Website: bh-photo
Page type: account-dashboard
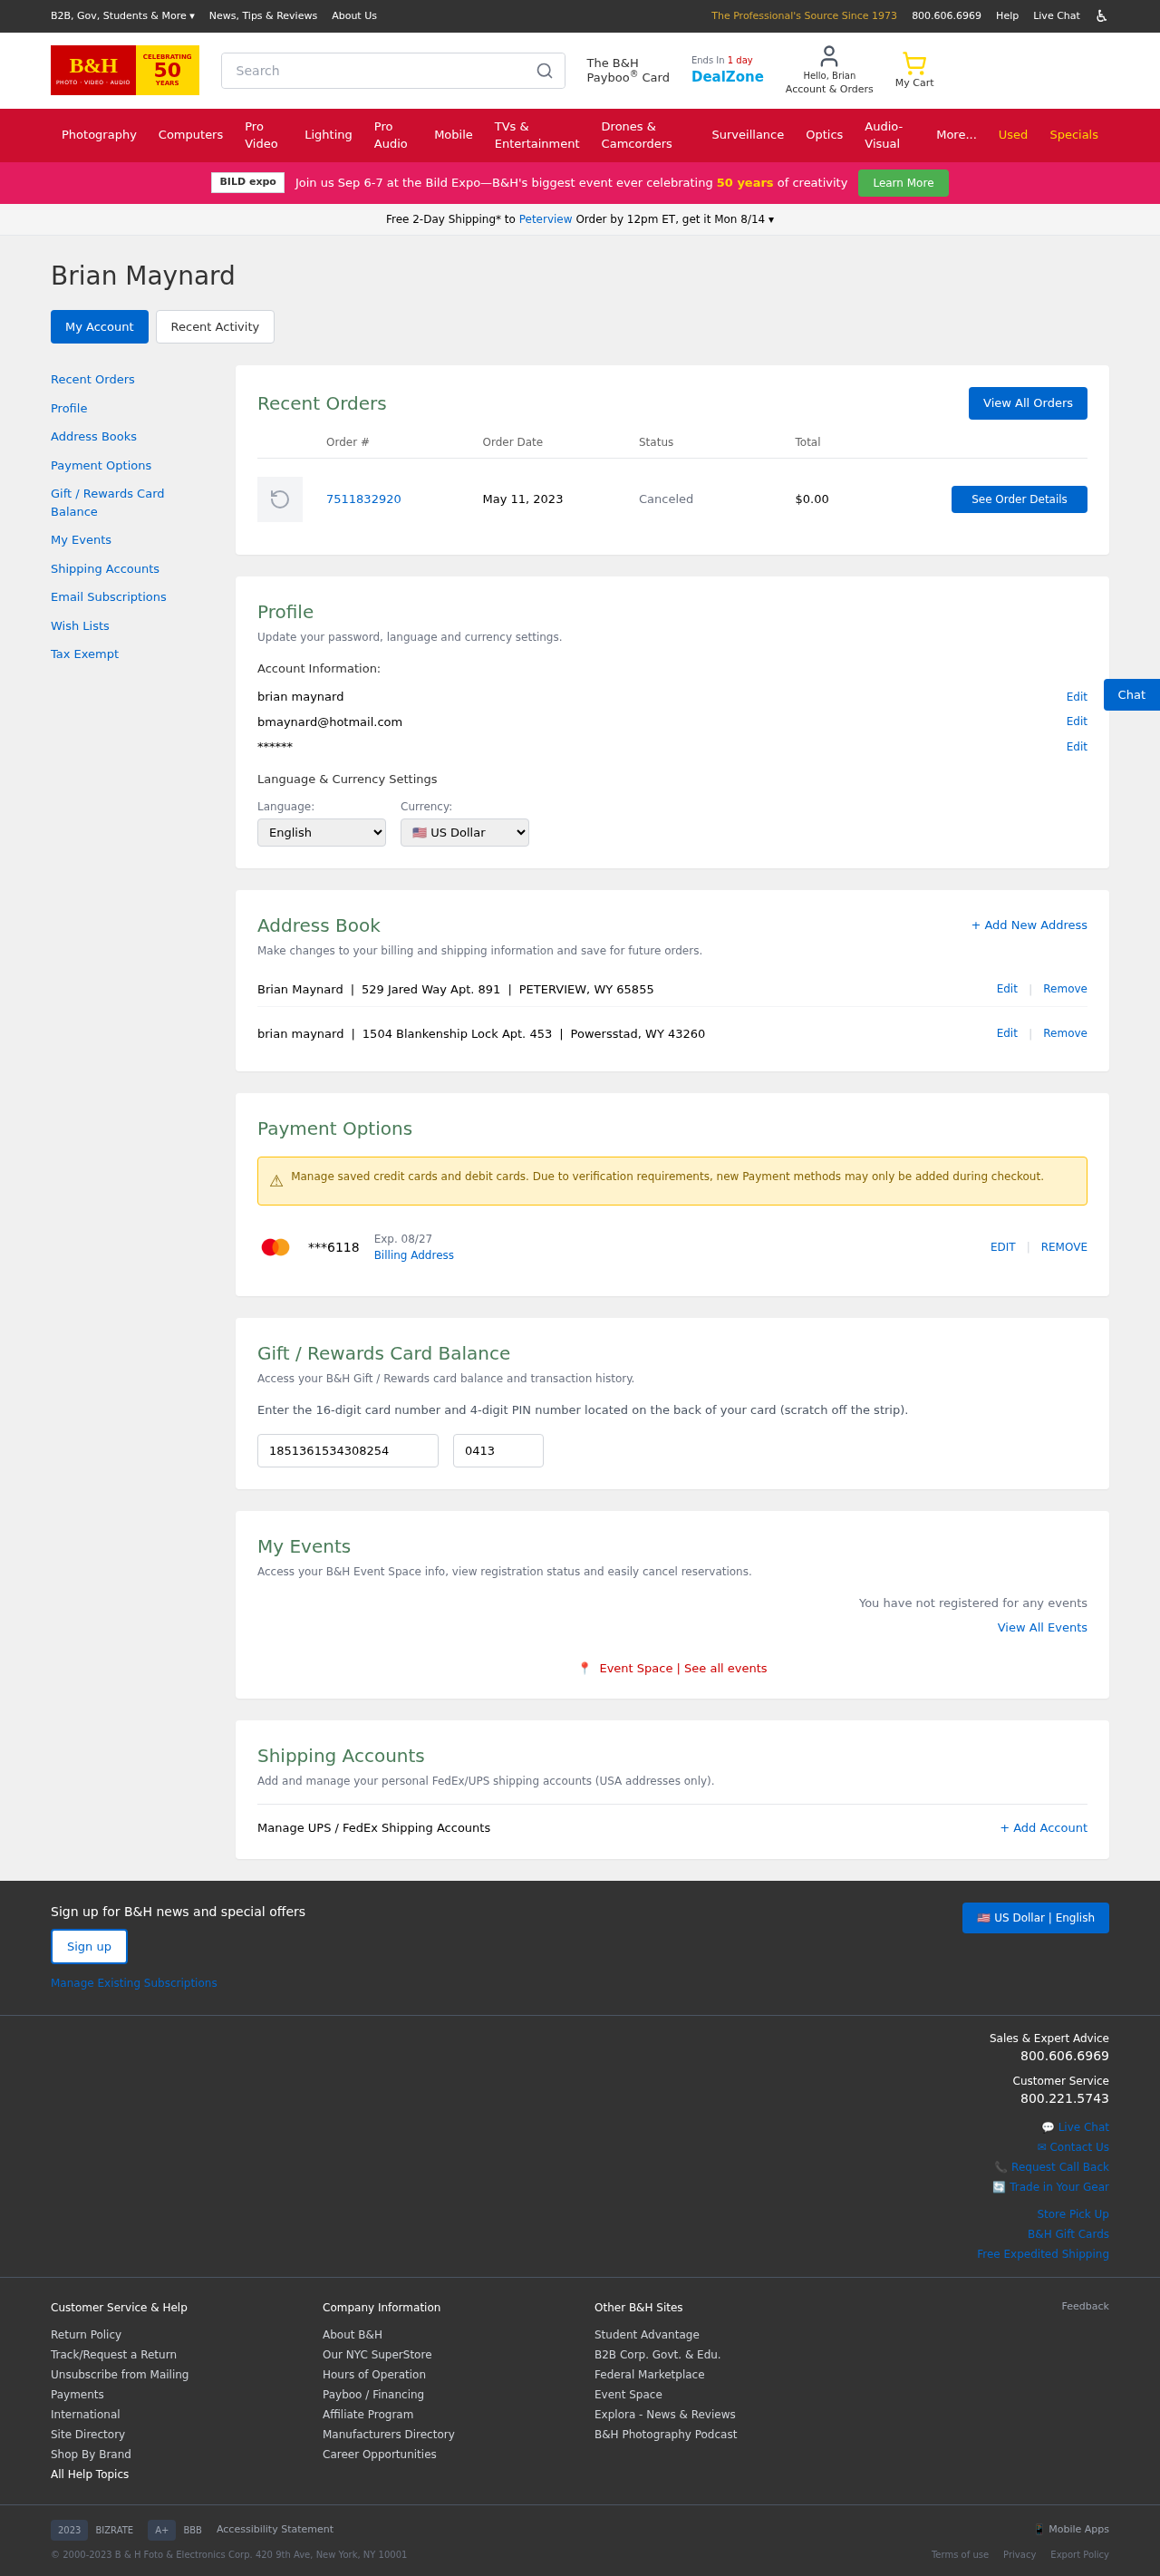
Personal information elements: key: PII_CARD_EXPIRY
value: Exp. 08/27
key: PII_CARD_LAST4
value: ***6118
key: PII_CITY
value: Peterview
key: PII_EMAIL
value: bmaynard@hotmail.com
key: PII_FIRSTNAME
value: Brian
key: PII_FULLNAME
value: Brian Maynard
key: PII_LOCATION1_CITY_STATE_ZIP
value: Powersstad, WY 43260
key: PII_LOCATION1_STREET
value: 1504 Blankenship Lock Apt. 453
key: PII_STREET
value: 529 Jared Way Apt. 891
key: PII_FULLNAME2
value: brian maynard
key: PII_FULLNAME3
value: Brian Maynard
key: PII_CITY_STATE_ZIP
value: PETERVIEW, WY 65855
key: PII_FULLNAME4
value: brian maynard
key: PII_GIFT_CODE
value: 1851361534308254
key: PII_GIFT_PIN
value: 0413
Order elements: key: ORDER_ID
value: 7511832920
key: ORDER_DATE
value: May 11, 2023
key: ORDER_TOTAL
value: $0.00
Search elements: key: HEADER_SEARCH
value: Search